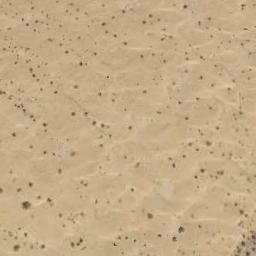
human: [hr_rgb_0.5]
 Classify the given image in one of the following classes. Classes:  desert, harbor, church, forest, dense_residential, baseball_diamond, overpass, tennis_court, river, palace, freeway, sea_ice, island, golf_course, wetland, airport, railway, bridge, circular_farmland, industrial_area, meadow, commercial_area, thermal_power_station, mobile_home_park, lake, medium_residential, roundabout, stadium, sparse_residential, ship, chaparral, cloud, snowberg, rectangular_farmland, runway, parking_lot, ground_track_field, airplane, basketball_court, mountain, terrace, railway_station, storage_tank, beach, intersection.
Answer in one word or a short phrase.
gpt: desert